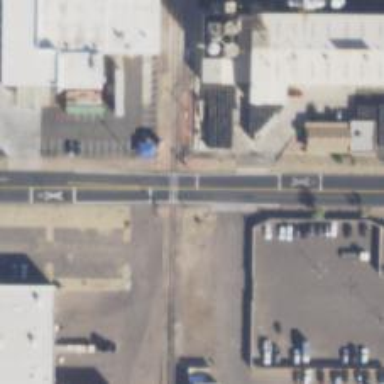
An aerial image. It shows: Solid stop line on the road.